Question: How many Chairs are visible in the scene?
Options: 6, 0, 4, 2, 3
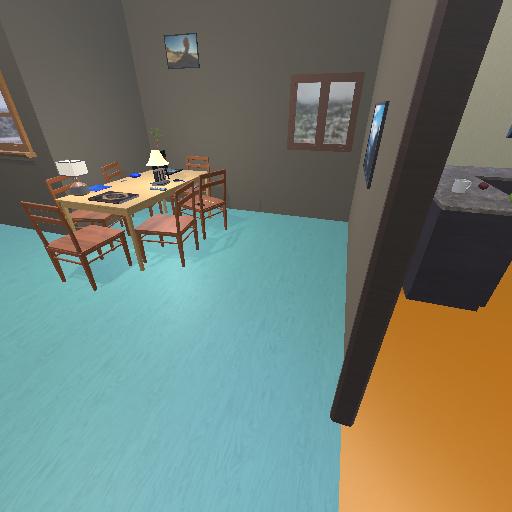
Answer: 6